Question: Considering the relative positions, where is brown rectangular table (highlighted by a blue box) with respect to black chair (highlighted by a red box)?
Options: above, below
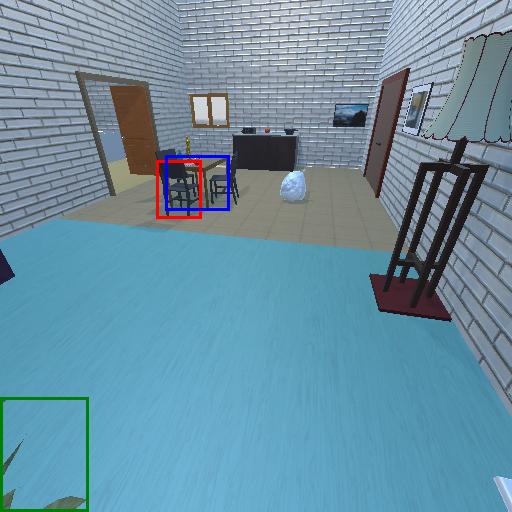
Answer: above